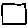
Label: square